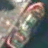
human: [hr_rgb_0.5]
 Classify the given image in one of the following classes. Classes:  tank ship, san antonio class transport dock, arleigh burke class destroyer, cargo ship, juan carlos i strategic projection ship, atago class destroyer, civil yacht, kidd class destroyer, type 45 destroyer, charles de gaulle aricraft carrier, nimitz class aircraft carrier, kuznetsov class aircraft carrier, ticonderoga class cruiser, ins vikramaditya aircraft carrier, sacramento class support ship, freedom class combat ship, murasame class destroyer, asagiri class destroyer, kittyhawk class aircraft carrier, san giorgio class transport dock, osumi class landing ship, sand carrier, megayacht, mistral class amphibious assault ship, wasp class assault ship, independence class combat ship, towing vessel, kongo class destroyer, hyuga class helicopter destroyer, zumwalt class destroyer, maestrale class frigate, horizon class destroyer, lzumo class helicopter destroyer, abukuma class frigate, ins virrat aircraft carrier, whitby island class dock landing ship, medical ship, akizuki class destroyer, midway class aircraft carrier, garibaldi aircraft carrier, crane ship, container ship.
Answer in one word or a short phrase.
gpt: Towing vessel